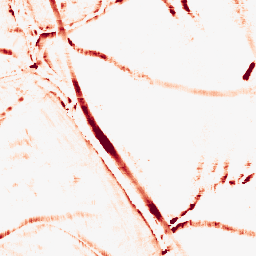
Category: morphological
Decomposition family: morphological_square
Decomposition parameters: operation: opening
size: 10
Upsampling method: sinc_blackman
Upsampling parameters: scale: 4
kernel_size: 16
Upsampling scale: 4